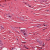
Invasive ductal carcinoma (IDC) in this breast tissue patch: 1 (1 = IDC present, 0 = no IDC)